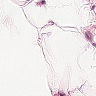
Metastatic tissue present: no